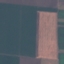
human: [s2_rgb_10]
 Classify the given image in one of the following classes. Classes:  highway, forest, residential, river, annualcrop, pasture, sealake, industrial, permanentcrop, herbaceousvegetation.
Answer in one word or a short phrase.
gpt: AnnualCrop